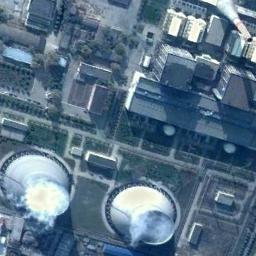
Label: thermal_power_station